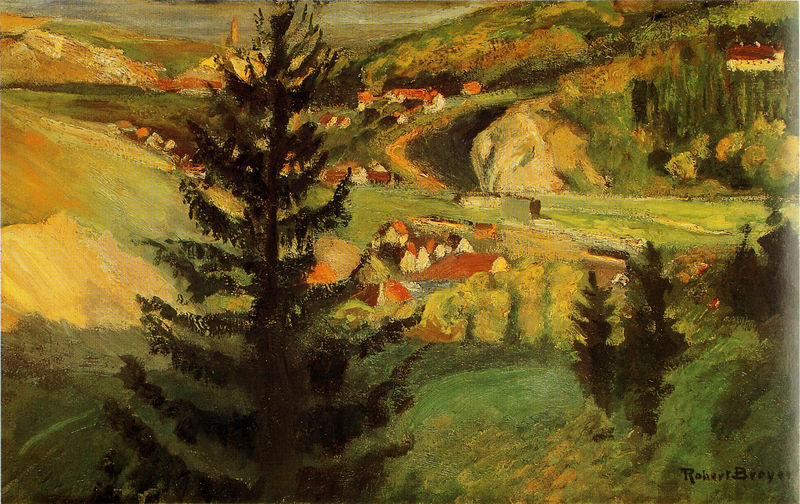
Titel: Blick auf Ulm
Künstler: Robert Breyer
Institution: Privatbesitz
Schlagwörter: baum, berg, gemälde, himmel, schatten, weiß, bäume, gelb, grün, landschaft, stadt, braun, grau, licht, orange, schwarz, vordergrund, ölbild, dach, gebäude, haus, rot, weg, wiese, signatur, öl, feld, felder, häuser, hügel, natur, busch, büsche, gebüsch, kirche, pastos, sonne, wiesen, tal, wald, turm, ort, abhang, feldweg, abstrakt, berge, gebirge, hang, dorf, dächer, idylle, tannen, green, yellow, brown, leuchten, kloster, geld, idyll, lichtung, fichte, nadelbaum, tanne, sonnig, pinselstrich, hügelig, landschafft, hills, houses, roofs, trees, village, tannenbaum, siedlung, bushes, road, höfe, valley, dörfer, robert, felderr, signature, breyer, dacher, robert breyer, pines, livht, landschaftr, homes, d#cjer